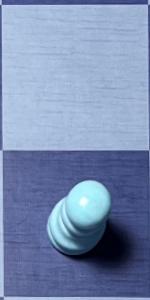
Label: Pawn_White